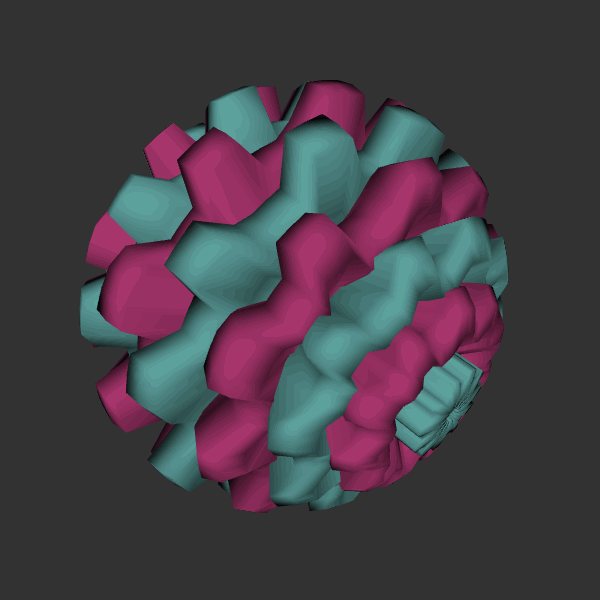
Background: dark